Chest X-ray. View position: PA
Patient age: 25
Patient sex: M
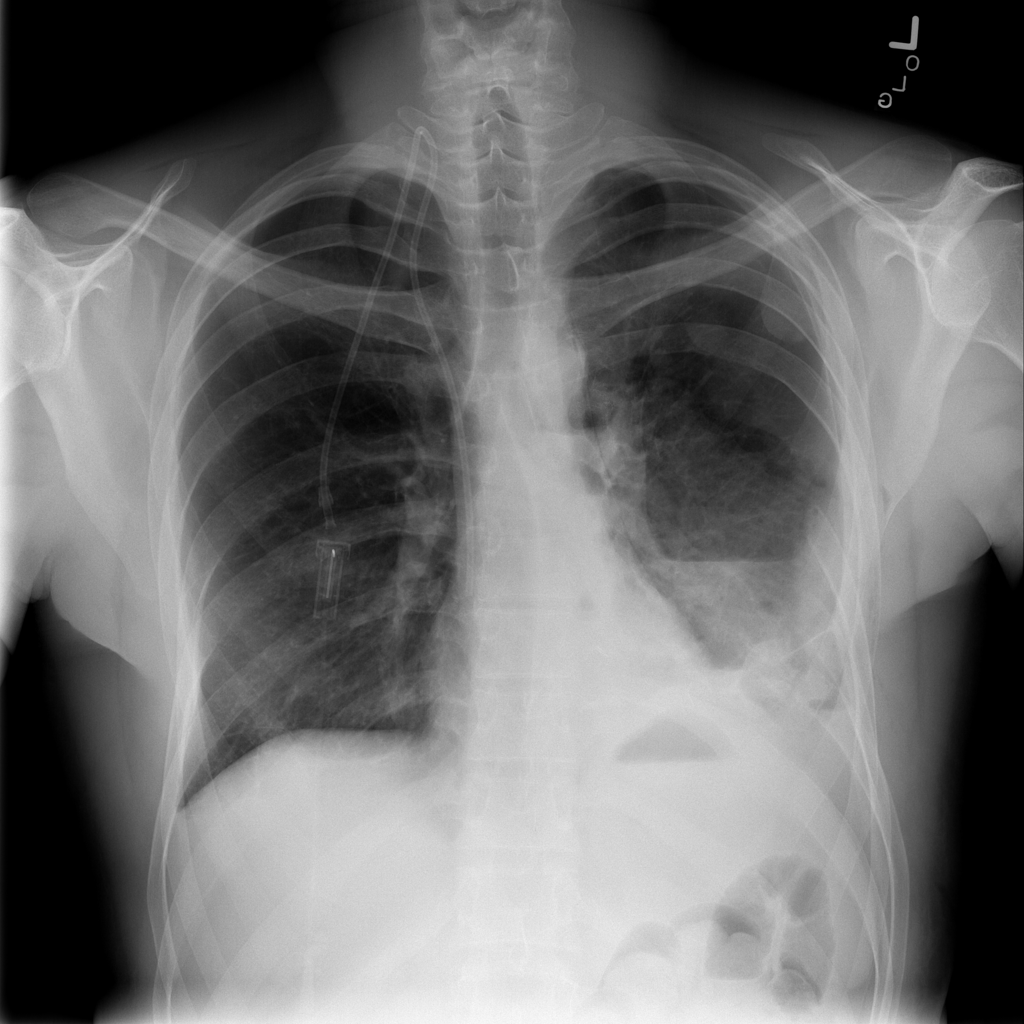
Finding: Pneumothorax